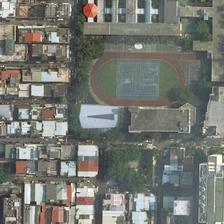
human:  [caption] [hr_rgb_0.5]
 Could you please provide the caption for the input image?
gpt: many buildings and some green trees are around a playground .

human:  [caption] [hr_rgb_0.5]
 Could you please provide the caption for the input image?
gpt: there are two light blue basketball courts on the playground, situating in a residential area .

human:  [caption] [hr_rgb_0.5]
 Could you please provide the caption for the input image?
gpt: a playground is surrounded by some green plants and many buildings .

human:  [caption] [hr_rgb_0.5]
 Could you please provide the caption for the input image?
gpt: a playground is surrounded by some green trees and many buildings .

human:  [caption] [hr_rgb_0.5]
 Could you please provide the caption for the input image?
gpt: a playground is surrounded by some green plants and many buildings .